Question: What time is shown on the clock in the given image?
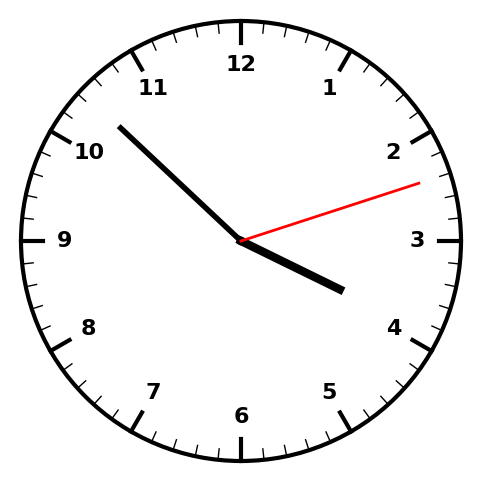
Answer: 03:52:12